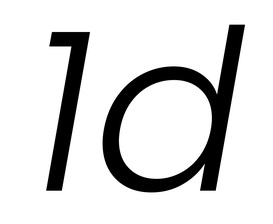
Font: Poppins-LightItalic